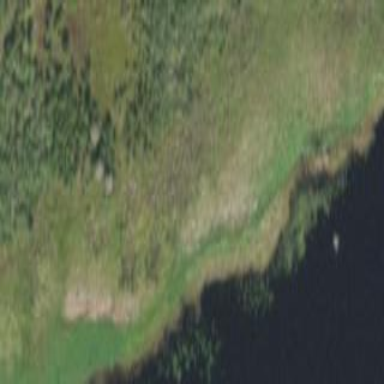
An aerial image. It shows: Marsh wetland.